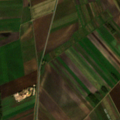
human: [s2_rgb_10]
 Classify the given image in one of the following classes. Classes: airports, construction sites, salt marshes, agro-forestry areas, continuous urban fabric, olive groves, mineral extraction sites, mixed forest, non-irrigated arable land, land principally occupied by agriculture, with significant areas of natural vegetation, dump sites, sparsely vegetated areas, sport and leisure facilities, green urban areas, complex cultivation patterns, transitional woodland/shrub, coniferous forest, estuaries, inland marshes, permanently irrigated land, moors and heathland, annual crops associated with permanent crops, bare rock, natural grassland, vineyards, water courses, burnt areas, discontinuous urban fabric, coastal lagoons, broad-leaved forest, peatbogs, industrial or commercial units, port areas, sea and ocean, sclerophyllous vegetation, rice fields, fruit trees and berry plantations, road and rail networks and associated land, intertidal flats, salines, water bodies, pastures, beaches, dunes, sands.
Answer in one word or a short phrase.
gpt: non-irrigated arable land